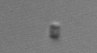
Label: Chaetoceros_tenuissimus